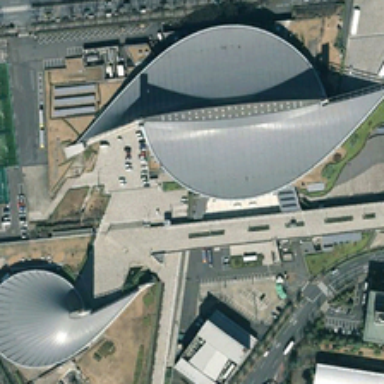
Several roads and some green trees are around a large building .